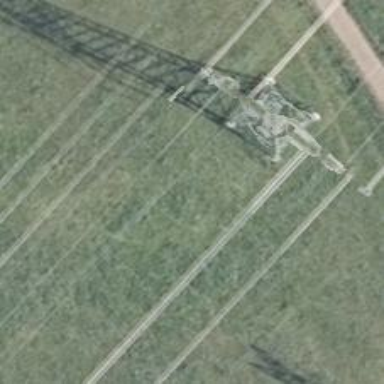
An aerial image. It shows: Historic power tower.